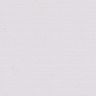
Metastatic tissue present: no